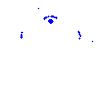
Particle: pion